Question: I want to set page backgroudImage using jQuery.
I wrote this code but it is not work.
What is the problem?
Image is exist

'''
var Page = $(this);
$(function () {
SetBackgroundImage();
});
function SetBackgroundImage() {
//Todo read ImagePath from server
var ImageUrl;
ImageUrl ="../Images/BackgroudImage.jpg";
try {
Page.css('background-image', 'url(' + ImageUrl + ')');
} catch (e) {
//LogError
alert(e.Description);
}
}
'''
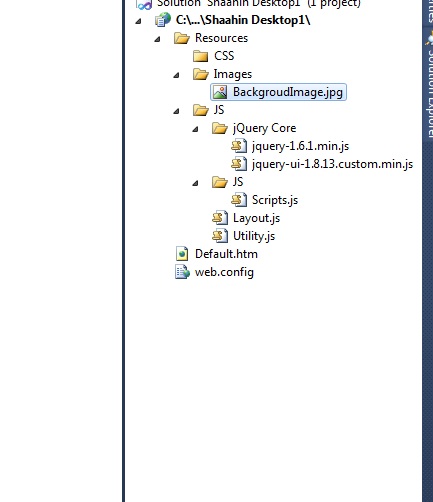
Answer: The variable 'Page' currently holds a reference to a jQuery object which is wrappend around the 'window' element. You'll want the jQuery object to wrap around the 'body' tag.
To retrieve the body element you'll have to adjust your code a bit, like so:
'''
$(function() {
$('body').css('background-image', 'url(' + ImageUrl + ')');
});
'''
I suggest you take a look at the <URL> for some more information about jQuery.